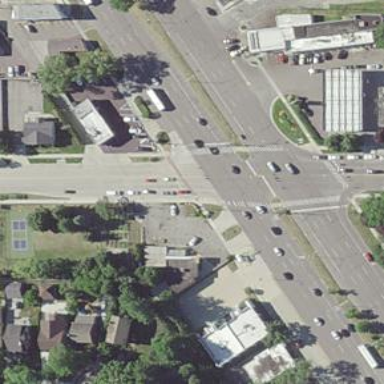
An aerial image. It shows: Marked crossing on footway.